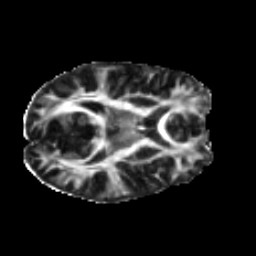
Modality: FA
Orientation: axial
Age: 31
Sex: female
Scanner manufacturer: ge
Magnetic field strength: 3 T
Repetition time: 7.8 s
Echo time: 0.0606 s